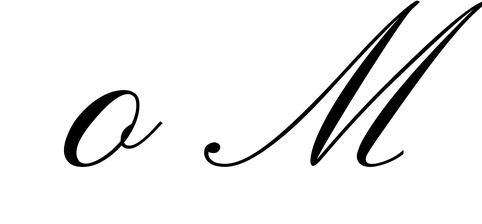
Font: PinyonScript-Regular